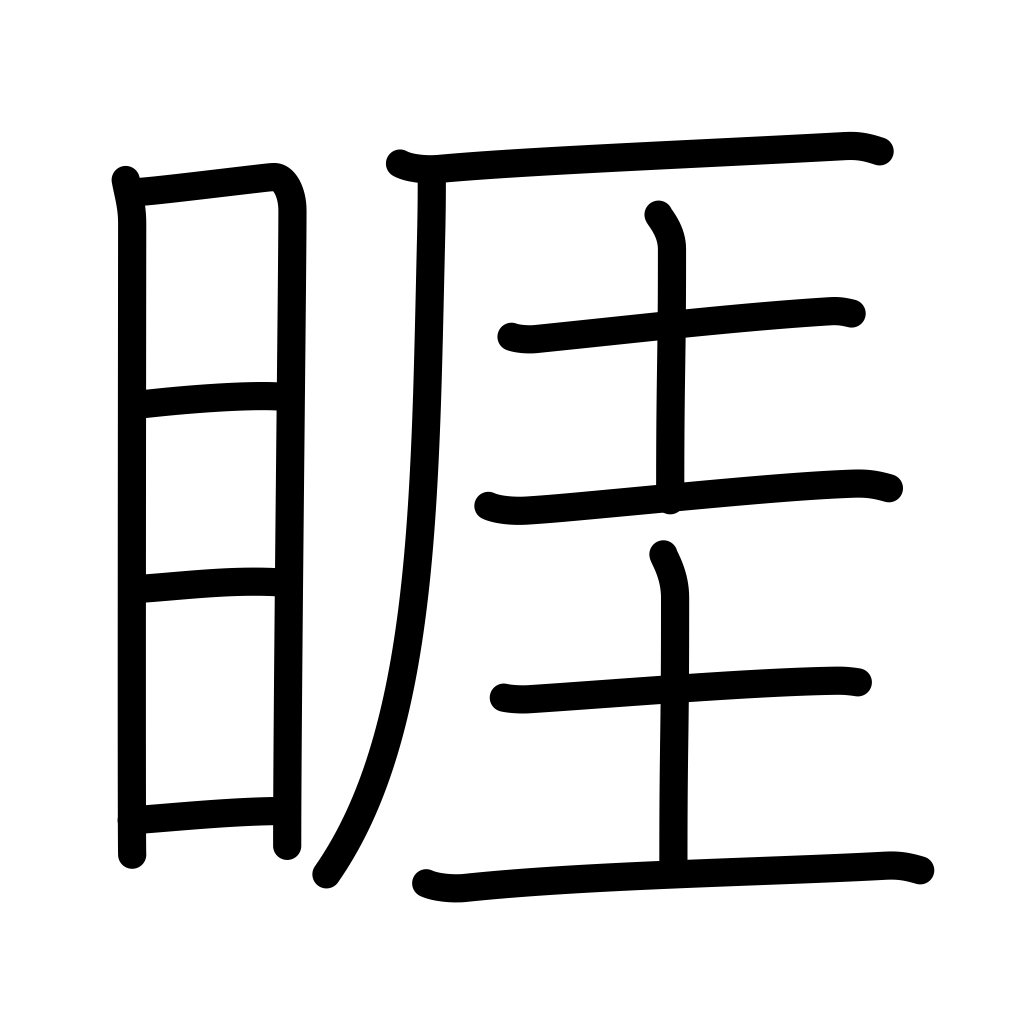
Meaning: glare, angry look